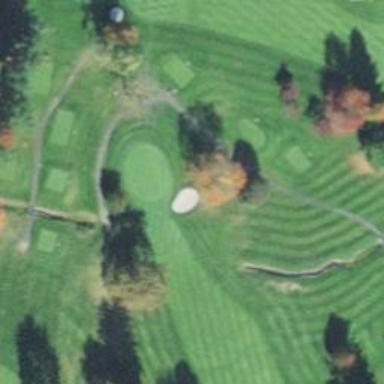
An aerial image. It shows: Golf hole.